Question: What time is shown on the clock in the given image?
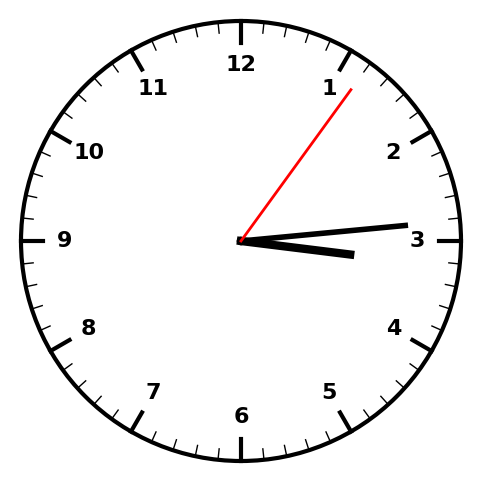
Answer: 03:14:06